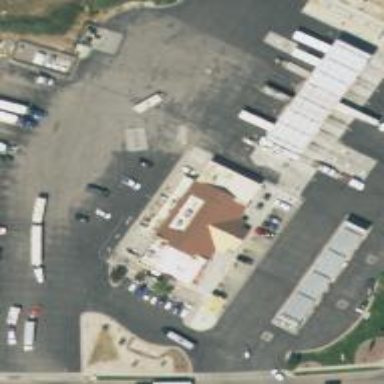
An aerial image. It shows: Convenience shop.